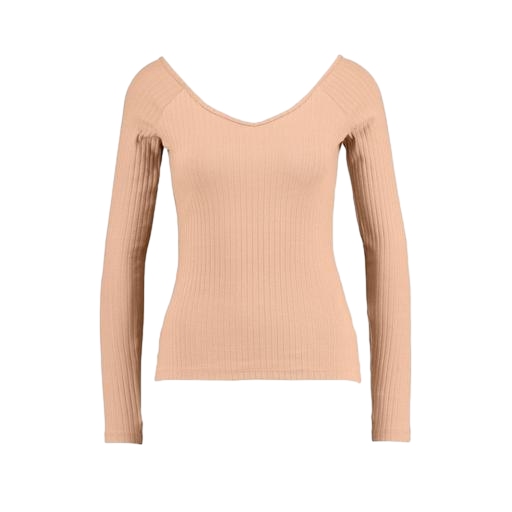
beige josephine long-sleeve top, beige colored long sleeve, her longsleeve top, white background